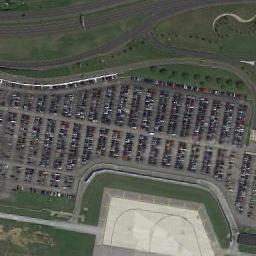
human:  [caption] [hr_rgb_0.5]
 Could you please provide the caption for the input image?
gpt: The parking lot is full of cars next to the grass .

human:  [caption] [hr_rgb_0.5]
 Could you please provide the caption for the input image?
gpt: The grass is around the parking lot .

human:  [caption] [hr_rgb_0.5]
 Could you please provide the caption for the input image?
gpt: The parking lot with lots of cars arranged neatly in lines is surrounded by a green belt .

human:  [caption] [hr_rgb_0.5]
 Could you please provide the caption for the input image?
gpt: There are five rows of cars in the parking lot .

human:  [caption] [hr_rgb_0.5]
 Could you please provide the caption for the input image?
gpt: There are green lawns around the hundreds of cars .